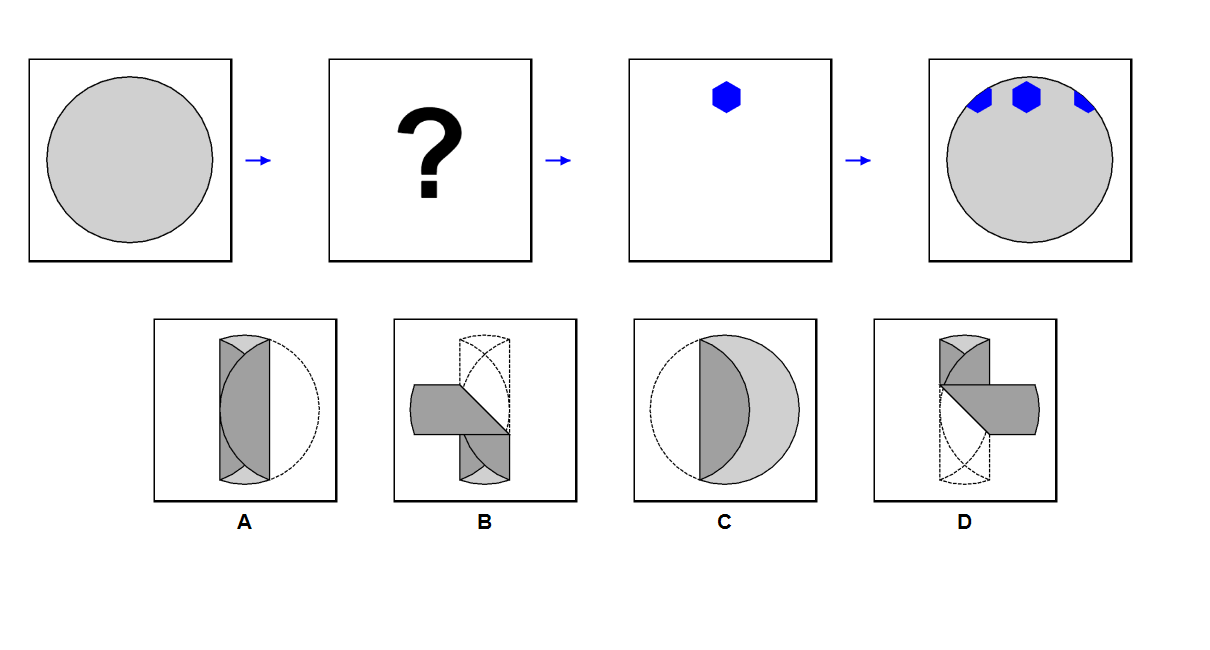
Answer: B